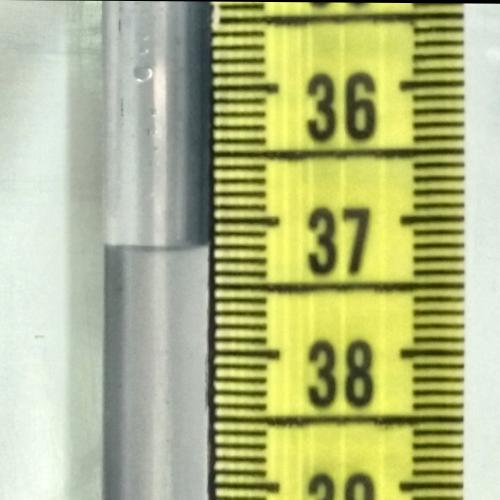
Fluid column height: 37.2 cm